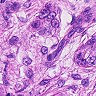
Metastatic tissue present: yes